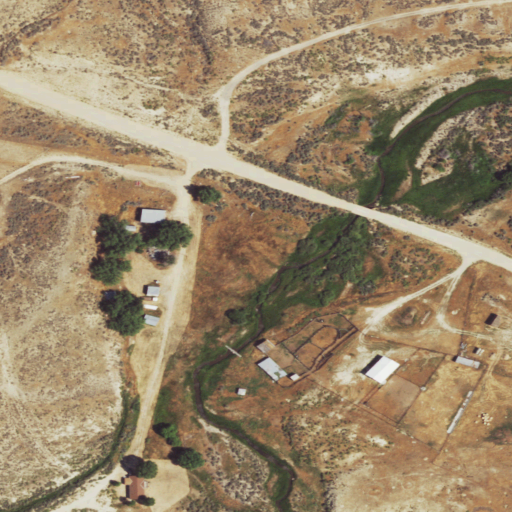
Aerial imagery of valley in Wyoming named Bunker Draw containing shrub, woody wetlands, herbaceous wetlands, open development, low intensity development, grassland, and medium intensity development